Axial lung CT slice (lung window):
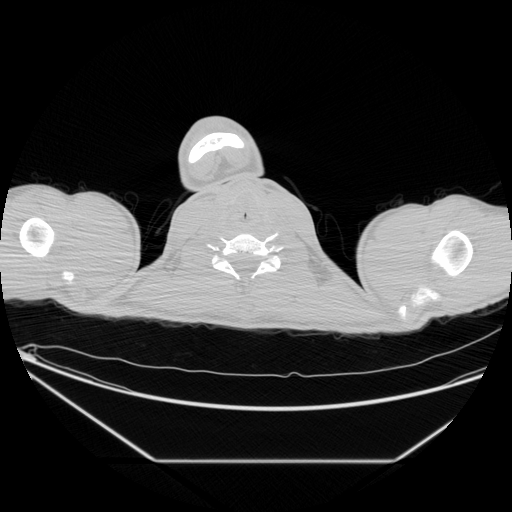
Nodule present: no